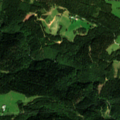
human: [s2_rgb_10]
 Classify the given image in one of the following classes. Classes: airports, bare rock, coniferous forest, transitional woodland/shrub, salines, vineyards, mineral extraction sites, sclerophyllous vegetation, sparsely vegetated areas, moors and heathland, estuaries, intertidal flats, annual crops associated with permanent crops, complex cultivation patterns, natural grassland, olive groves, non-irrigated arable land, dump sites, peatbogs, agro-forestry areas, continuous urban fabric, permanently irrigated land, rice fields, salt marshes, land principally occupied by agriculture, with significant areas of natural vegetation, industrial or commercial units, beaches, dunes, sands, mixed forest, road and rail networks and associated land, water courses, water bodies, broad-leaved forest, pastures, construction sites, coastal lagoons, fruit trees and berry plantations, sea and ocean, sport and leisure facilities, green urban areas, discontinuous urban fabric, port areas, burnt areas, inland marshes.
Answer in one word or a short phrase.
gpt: land principally occupied by agriculture, with significant areas of natural vegetation, coniferous forest, mixed forest